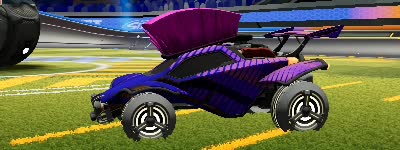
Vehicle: octane